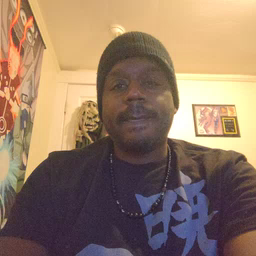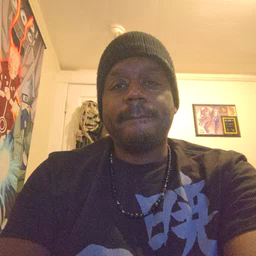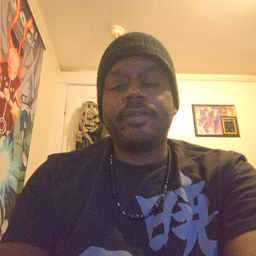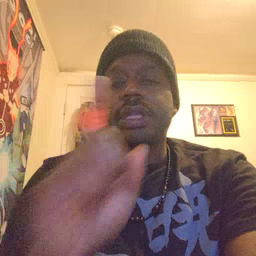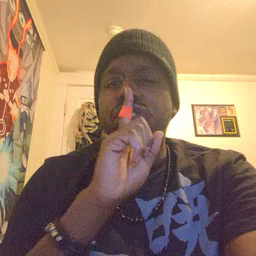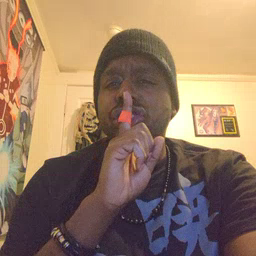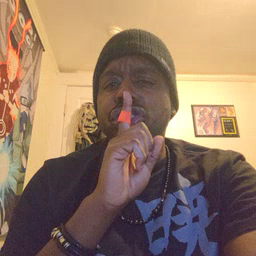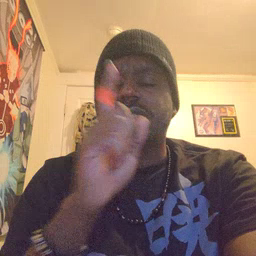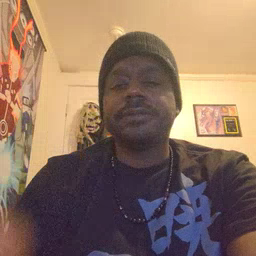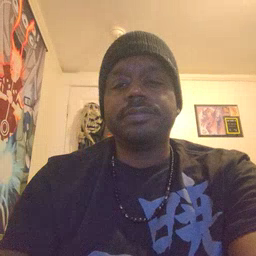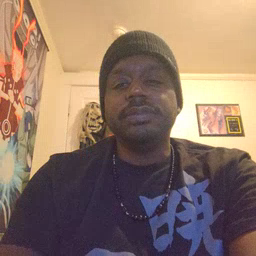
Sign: shhh